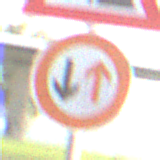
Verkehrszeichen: VorrangDesGegenverkehrs
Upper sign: Arbeitsstelle
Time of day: SunriseSunset
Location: Outdoor (Suburban)
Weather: PartlyCloudy
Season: NotSpecified
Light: Natural